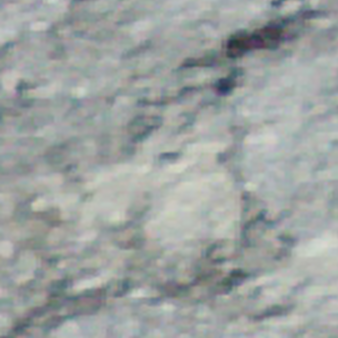
Label: other